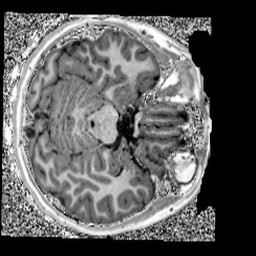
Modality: UNIT1
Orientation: axial
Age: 12
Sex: female
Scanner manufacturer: siemens
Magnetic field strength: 3 T
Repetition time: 4 s
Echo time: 0.00299 s